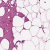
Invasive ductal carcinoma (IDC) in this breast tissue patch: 0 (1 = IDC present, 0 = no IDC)